Field crop: maize
Growth stage: 2
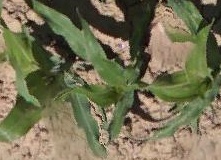
Species: maize